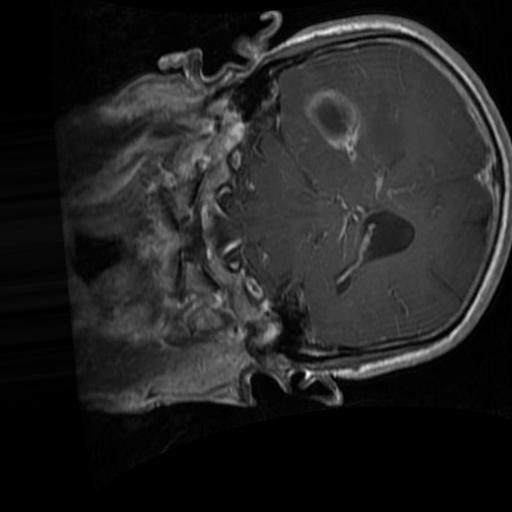
Label: brain_glioma